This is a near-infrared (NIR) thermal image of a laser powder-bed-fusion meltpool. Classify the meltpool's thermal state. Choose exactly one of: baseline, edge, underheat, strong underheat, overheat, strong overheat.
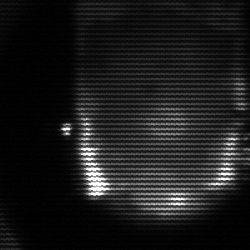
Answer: baseline